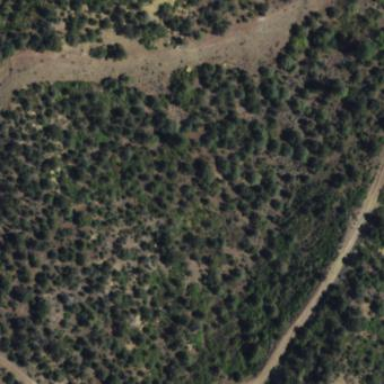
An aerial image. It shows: Coniferous woodland area.